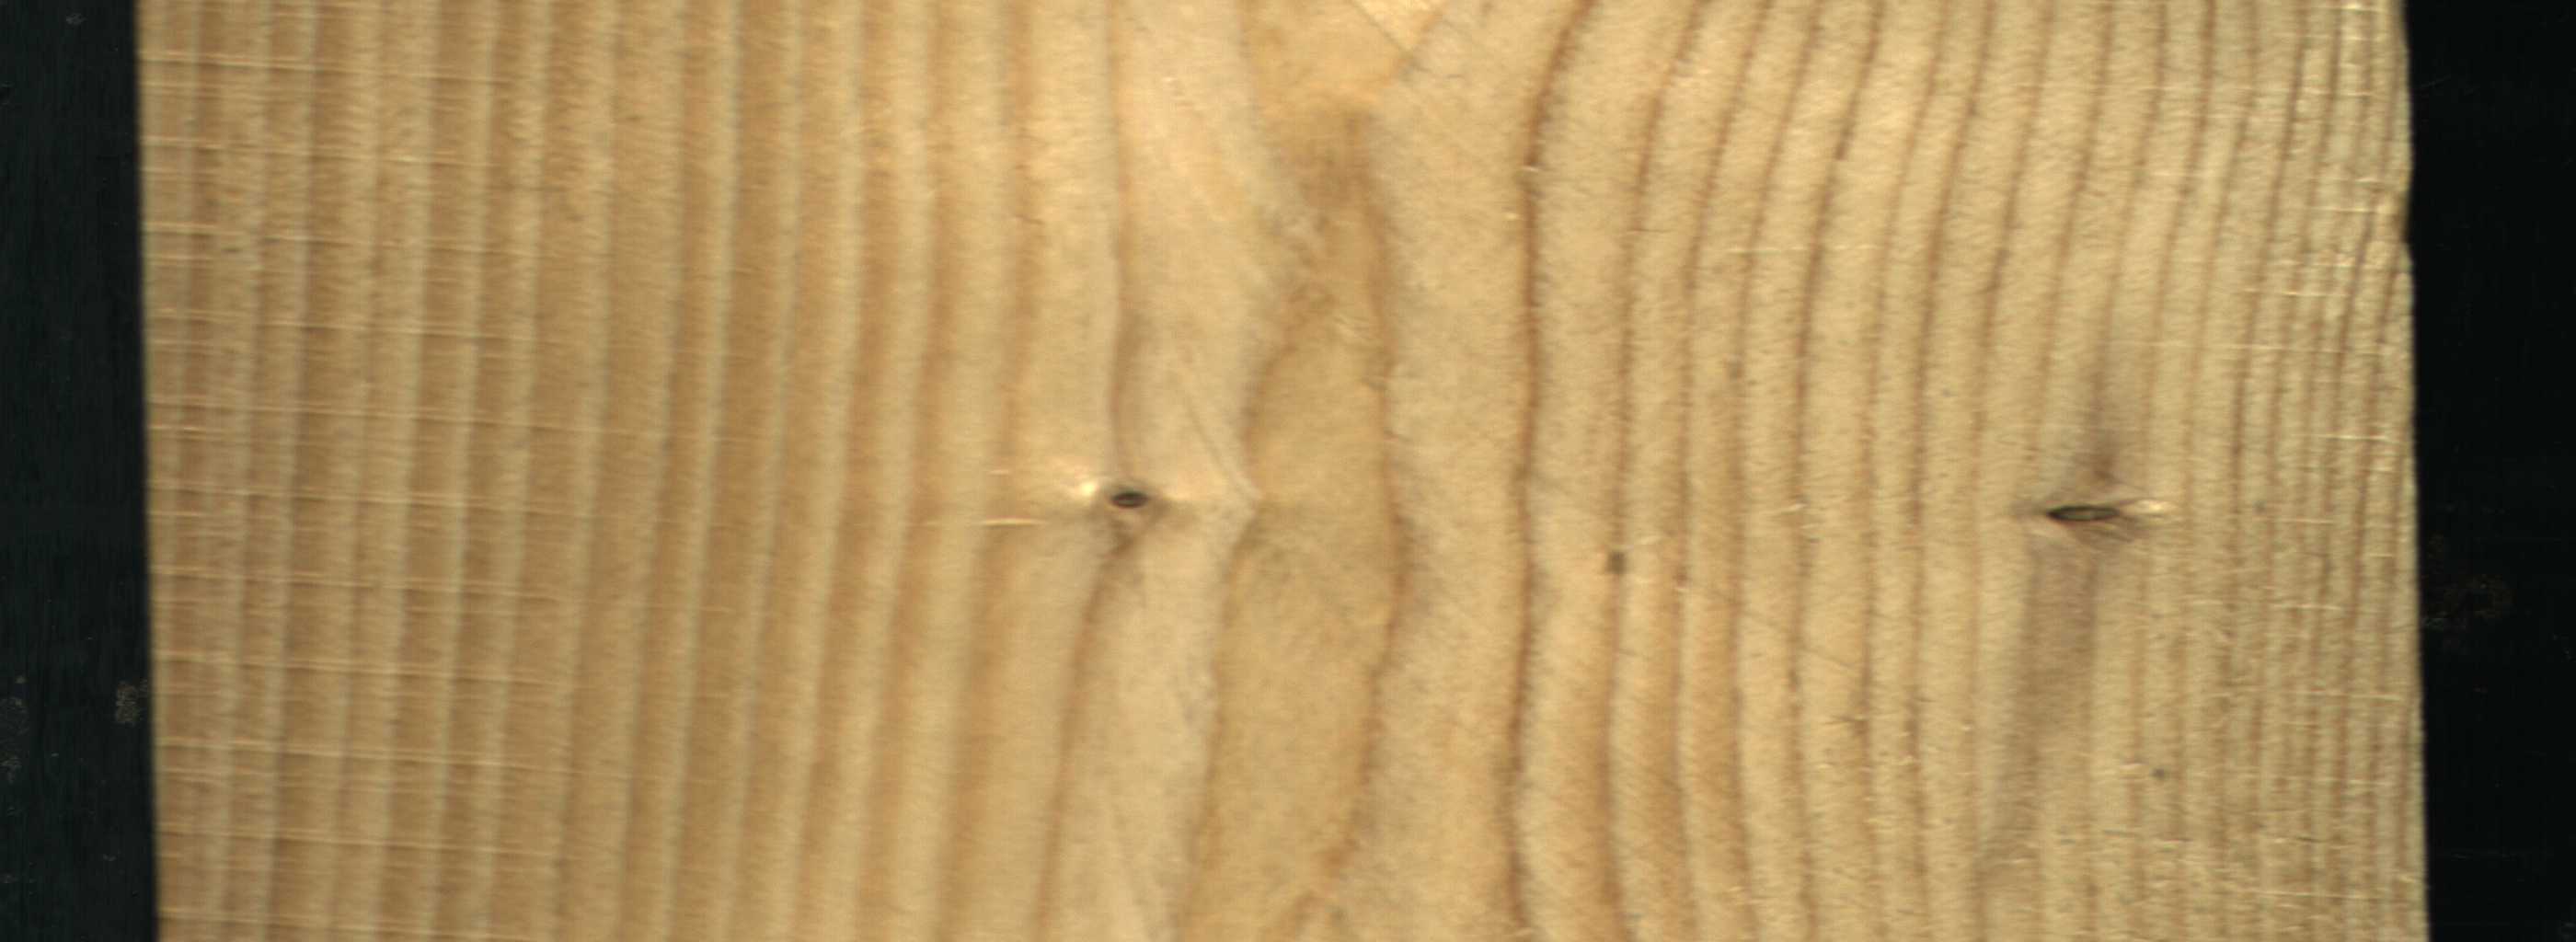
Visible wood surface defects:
Live_Knot
Live_Knot